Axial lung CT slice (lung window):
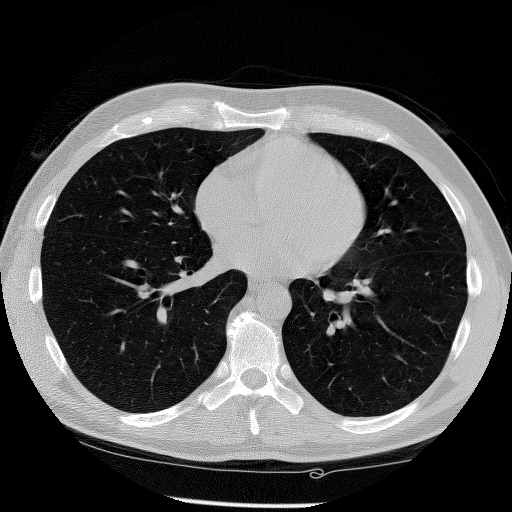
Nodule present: no